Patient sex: F
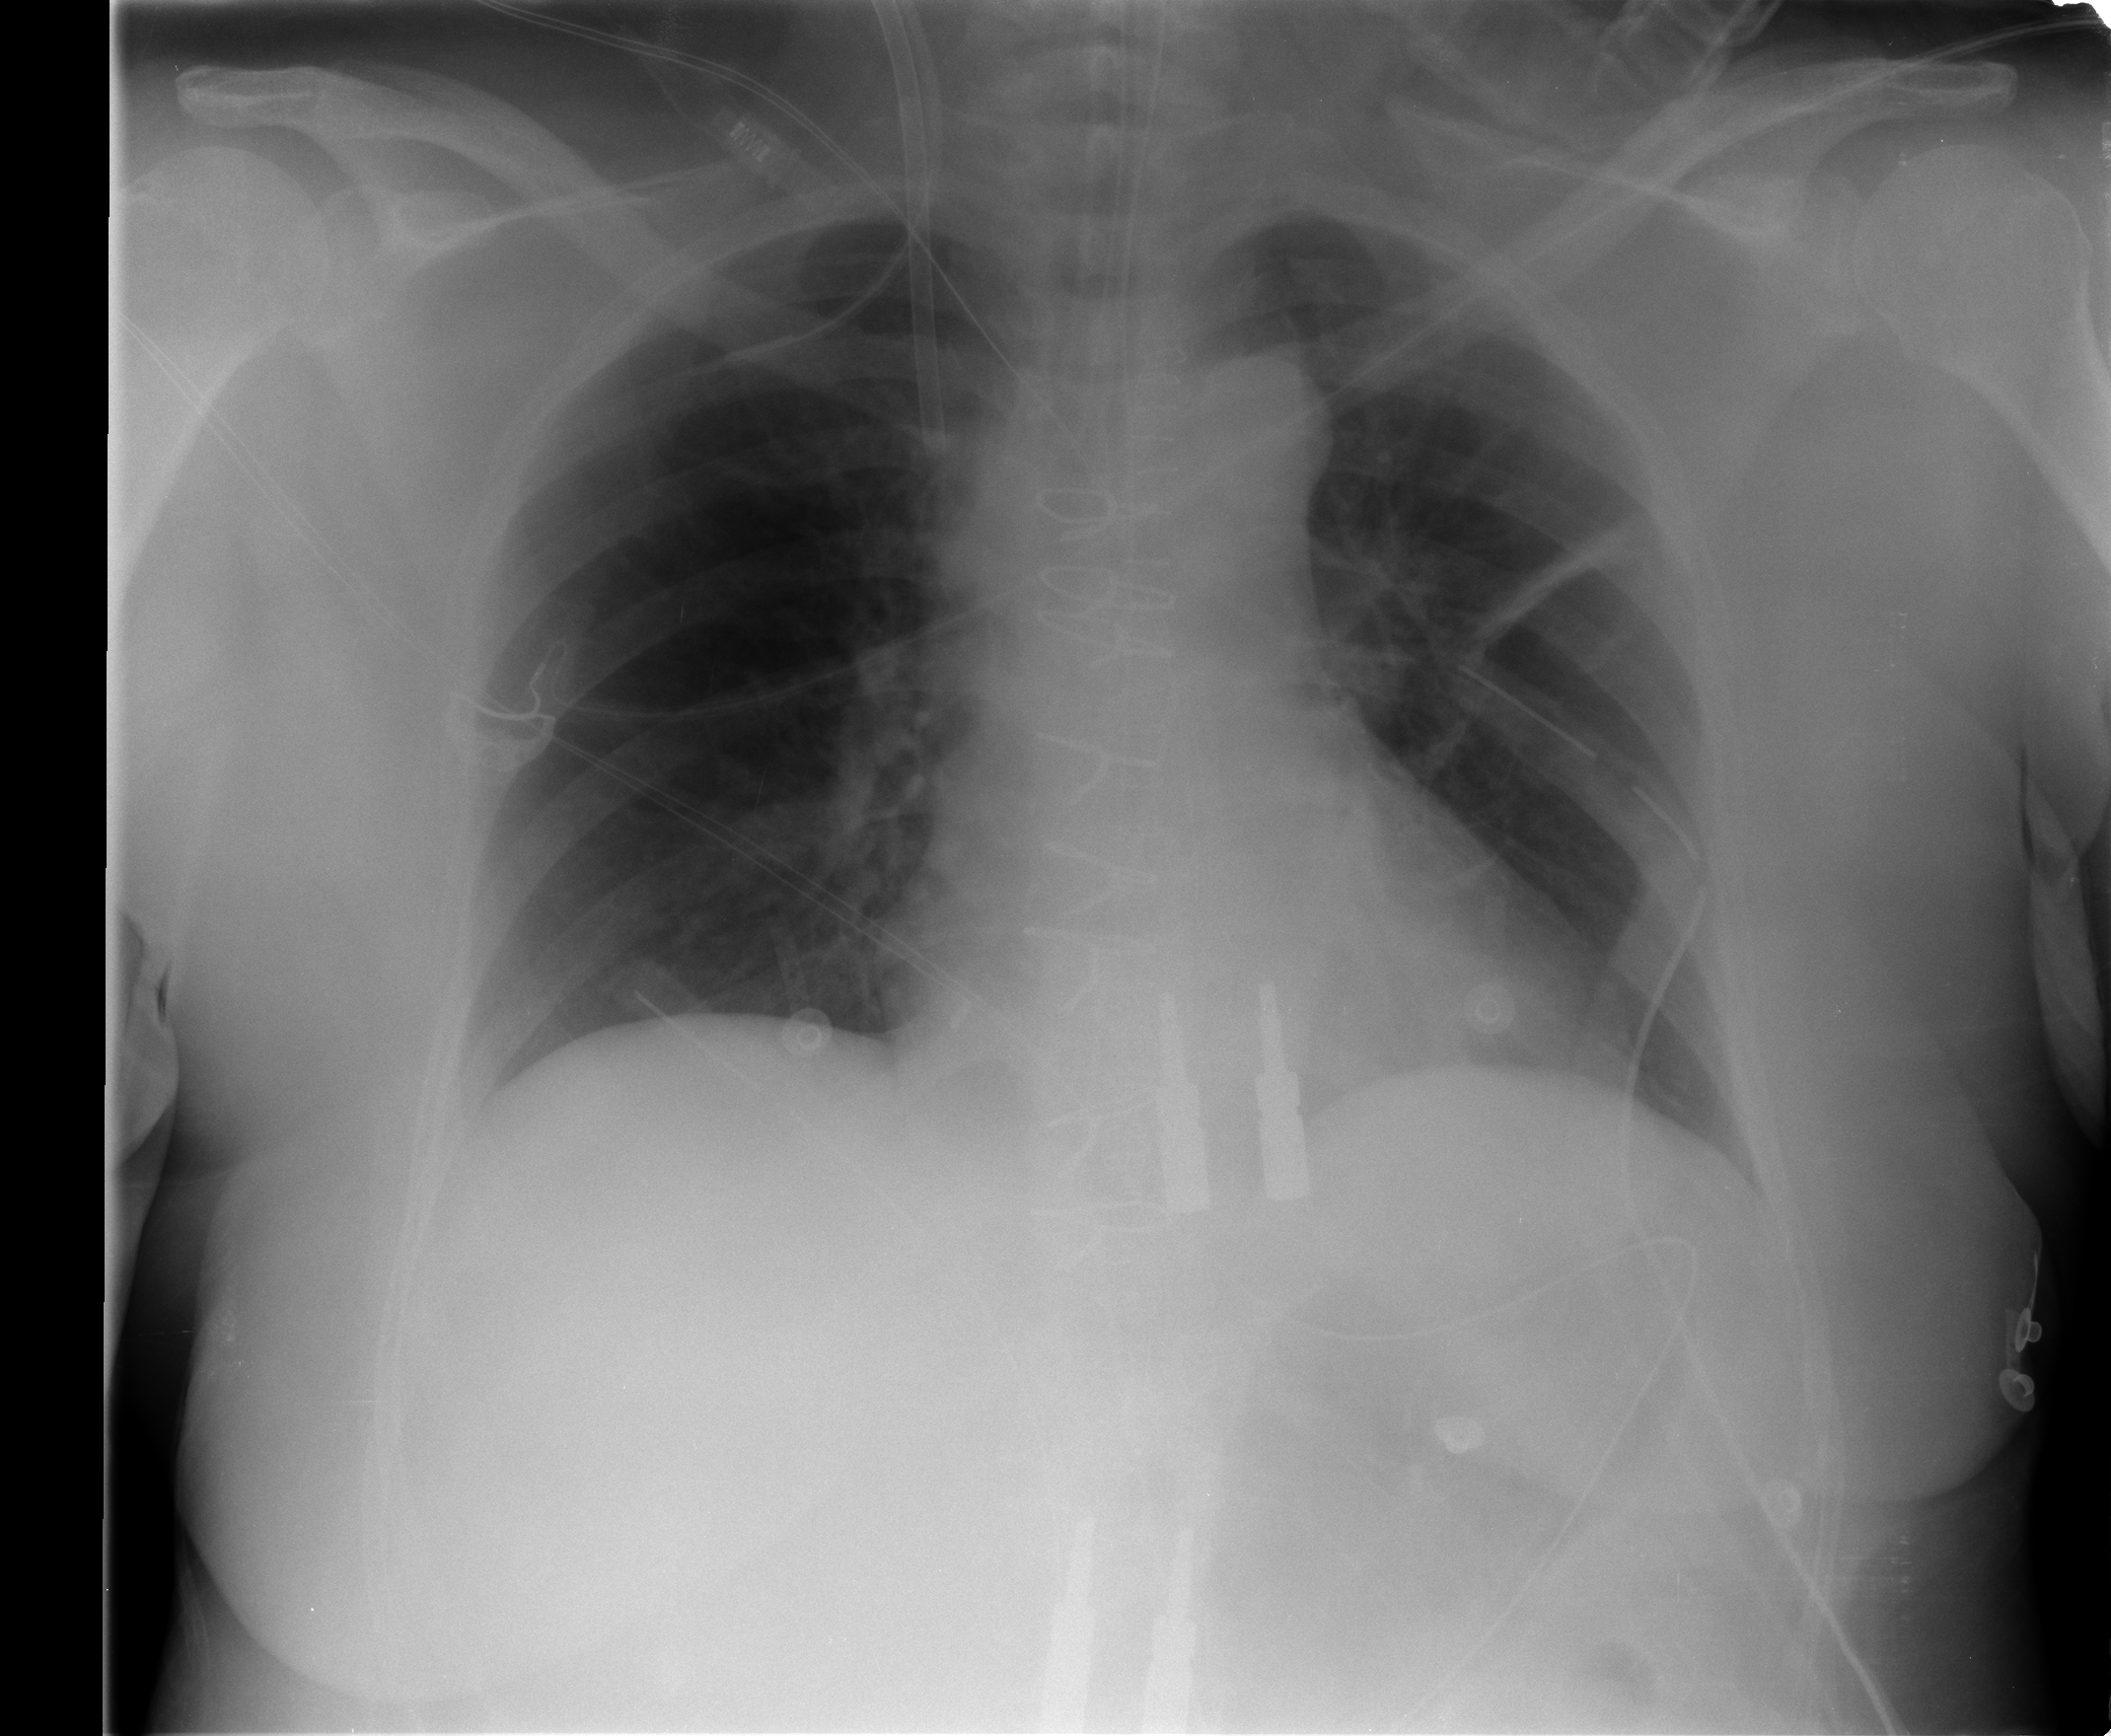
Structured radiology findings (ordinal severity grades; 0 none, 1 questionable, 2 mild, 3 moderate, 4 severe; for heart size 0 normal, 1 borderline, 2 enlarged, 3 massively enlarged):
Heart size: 0
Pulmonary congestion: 0
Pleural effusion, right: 0
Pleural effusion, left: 0
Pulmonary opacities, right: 0
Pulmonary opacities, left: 0
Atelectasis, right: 0
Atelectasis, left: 2